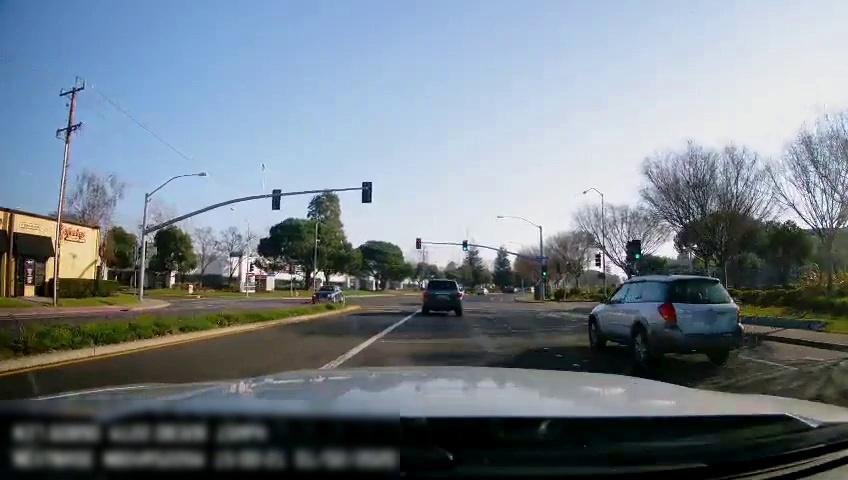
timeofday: Day
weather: Sunny
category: Drivable Space
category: Vehicles | Truck
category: Vehicles | SUV
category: Vehicles | SUV
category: Vehicles | Car
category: Lanes | Alternate Lane
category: Lanes | Current Lane
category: Lanes | Alternate Lane
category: Lanes | Current Lane
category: Traffic | Lights
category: Traffic | Lights
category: Traffic | Lights
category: Traffic | Lights
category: Traffic | Lights
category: Traffic | Lights
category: Traffic | Lights
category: Traffic | Lights